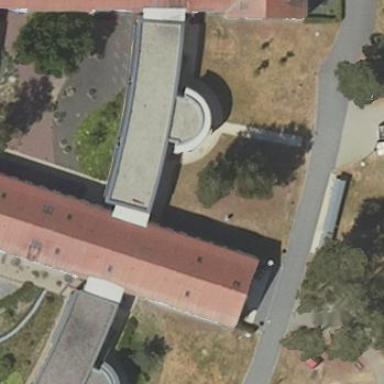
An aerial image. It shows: Hospital building with flat roof.